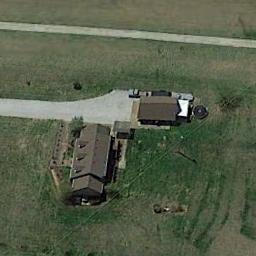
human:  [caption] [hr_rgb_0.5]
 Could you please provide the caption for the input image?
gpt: The sparse residential is on the grass next to a road .

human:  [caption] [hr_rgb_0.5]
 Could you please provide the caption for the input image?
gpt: There are several houses of different sizes in a sparse residential area surrounded by grass and a road .

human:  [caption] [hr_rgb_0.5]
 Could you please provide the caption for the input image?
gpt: There are several houses among the lush woods .

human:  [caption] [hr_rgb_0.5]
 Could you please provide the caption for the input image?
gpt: There are several buildings of different shapes and sizes in the sparse residential .

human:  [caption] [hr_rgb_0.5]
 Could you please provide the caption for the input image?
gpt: A sparse residential area with two brown buildings on the green meadow .